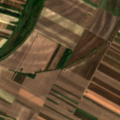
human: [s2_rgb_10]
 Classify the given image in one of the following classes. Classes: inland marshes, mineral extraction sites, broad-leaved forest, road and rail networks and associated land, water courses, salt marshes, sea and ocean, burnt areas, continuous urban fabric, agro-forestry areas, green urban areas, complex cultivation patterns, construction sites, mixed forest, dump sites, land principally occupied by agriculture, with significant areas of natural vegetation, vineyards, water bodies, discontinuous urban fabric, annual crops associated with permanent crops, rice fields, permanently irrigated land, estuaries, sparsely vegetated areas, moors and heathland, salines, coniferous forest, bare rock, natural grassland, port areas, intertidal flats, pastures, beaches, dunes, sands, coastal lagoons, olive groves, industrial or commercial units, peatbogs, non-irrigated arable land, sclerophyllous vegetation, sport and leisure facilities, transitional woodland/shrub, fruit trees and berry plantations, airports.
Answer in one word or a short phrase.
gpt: non-irrigated arable land, complex cultivation patterns, inland marshes